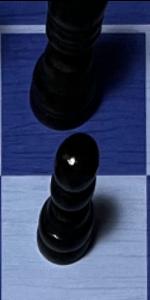
Label: Pawn_Black